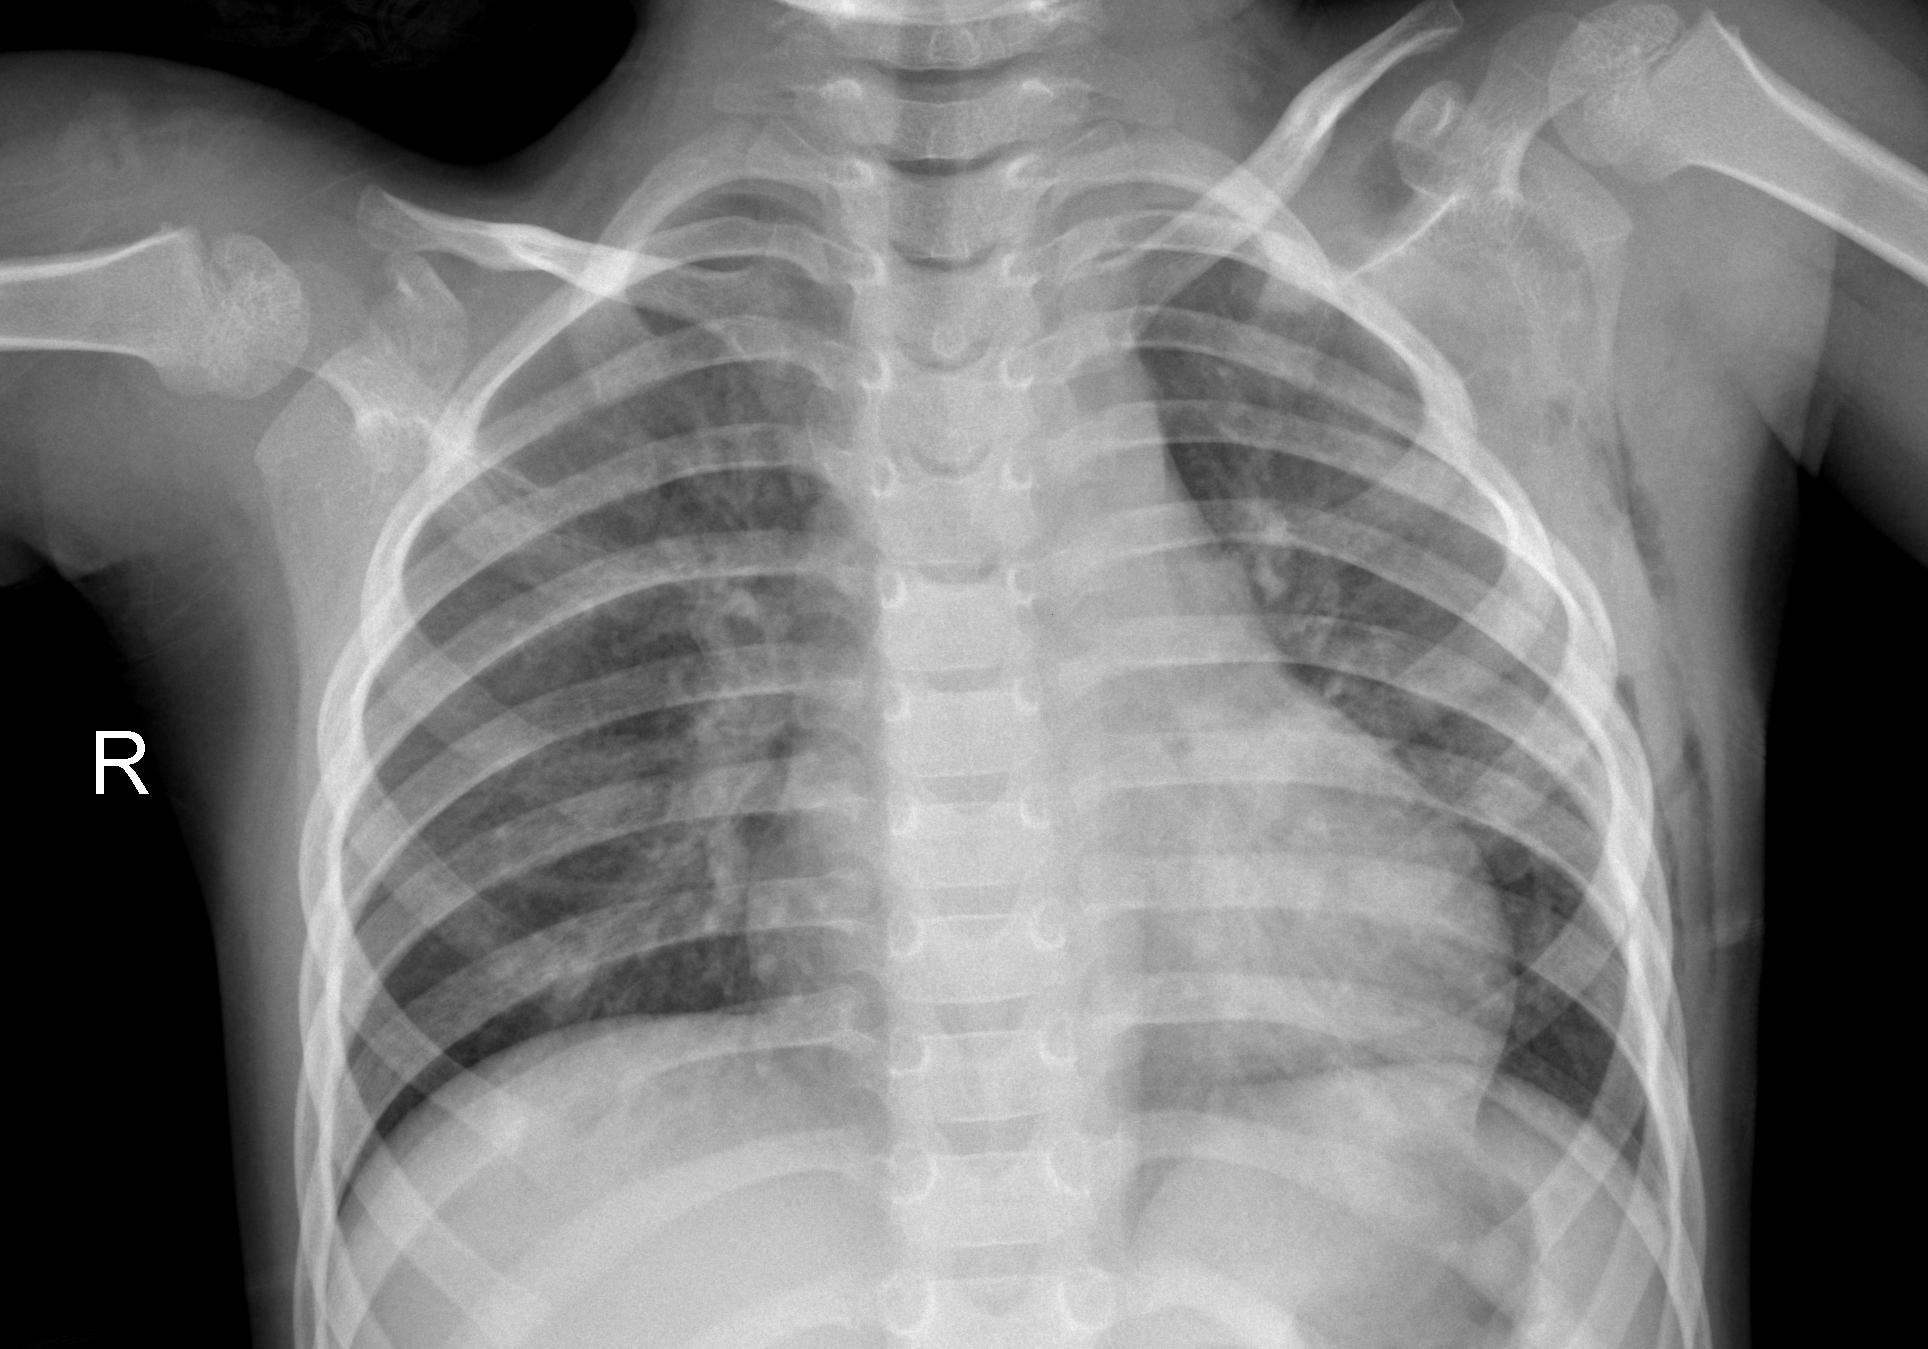
Diagnosis: PNEUMONIA